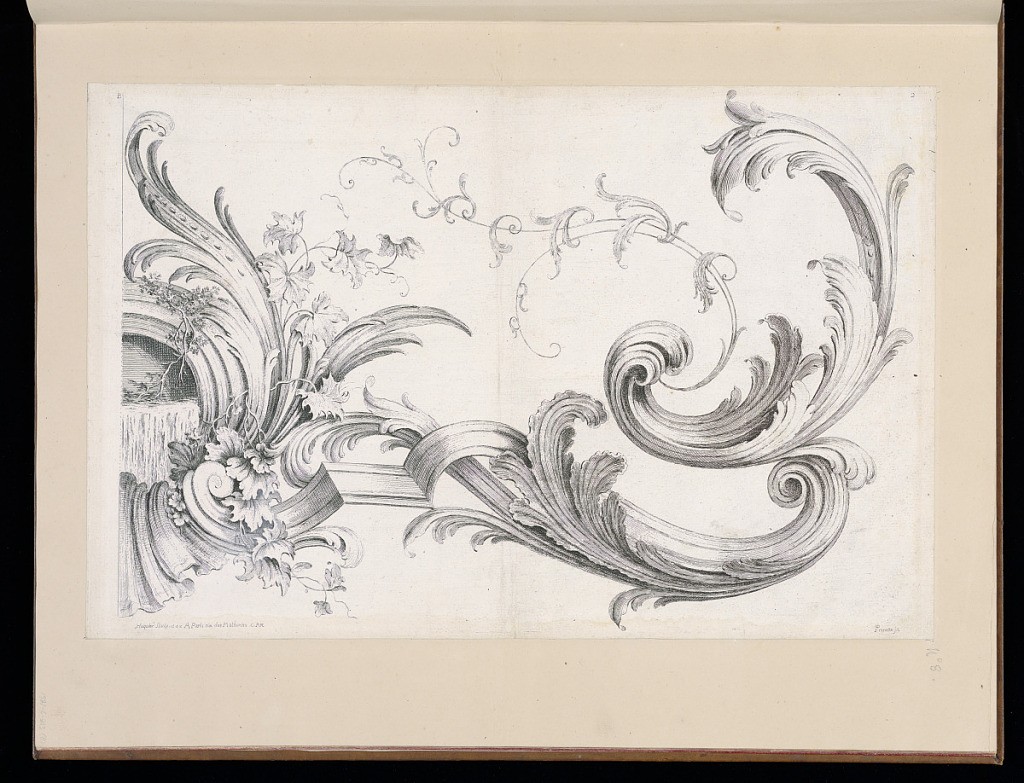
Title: Rocaille Ornament Design
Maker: Alexis Peyrotte, French, 1699–1769
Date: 1749–61
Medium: Etching on laid paper
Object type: Bound print
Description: Second plate from a series of six designs for rococo ornament by Peyrotte. Possibly a section of a frieze, with acanthus leaves, strapwork, c-scrolls, fronds, branches with leaves, shell, and water motifs. The plate is trimmed and pasted onto the album page. It is signed, and numbered.